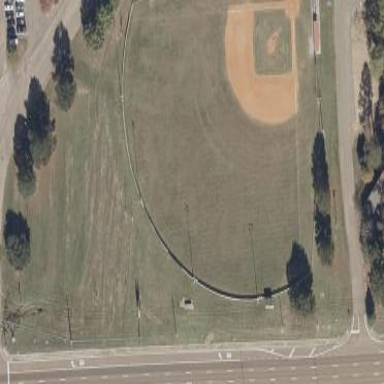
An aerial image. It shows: Baseball pitch for leisure and sports activities.